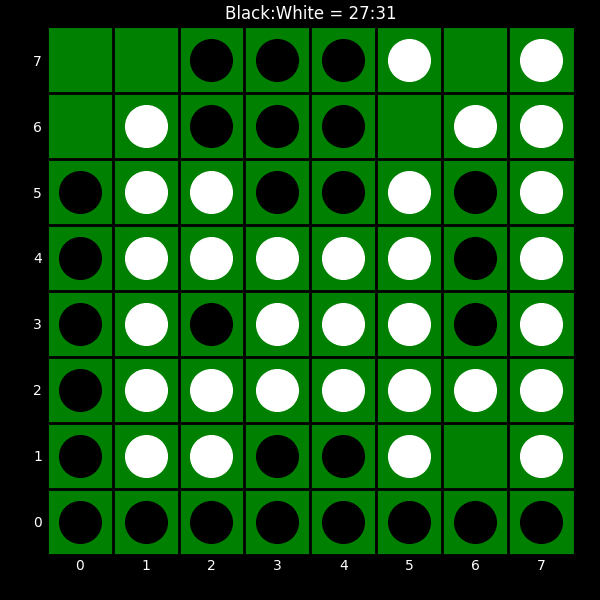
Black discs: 27
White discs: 31